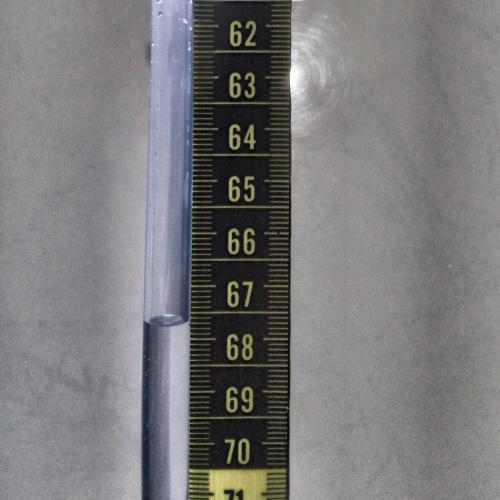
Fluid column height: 67.7 cm